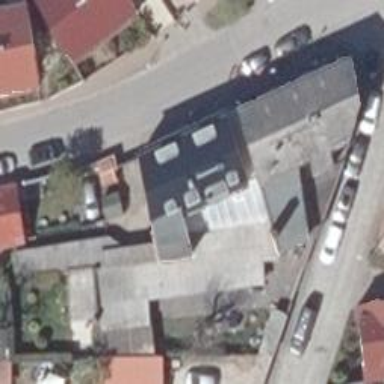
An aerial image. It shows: Café.